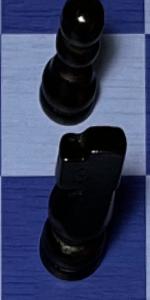
Label: Knight_Black